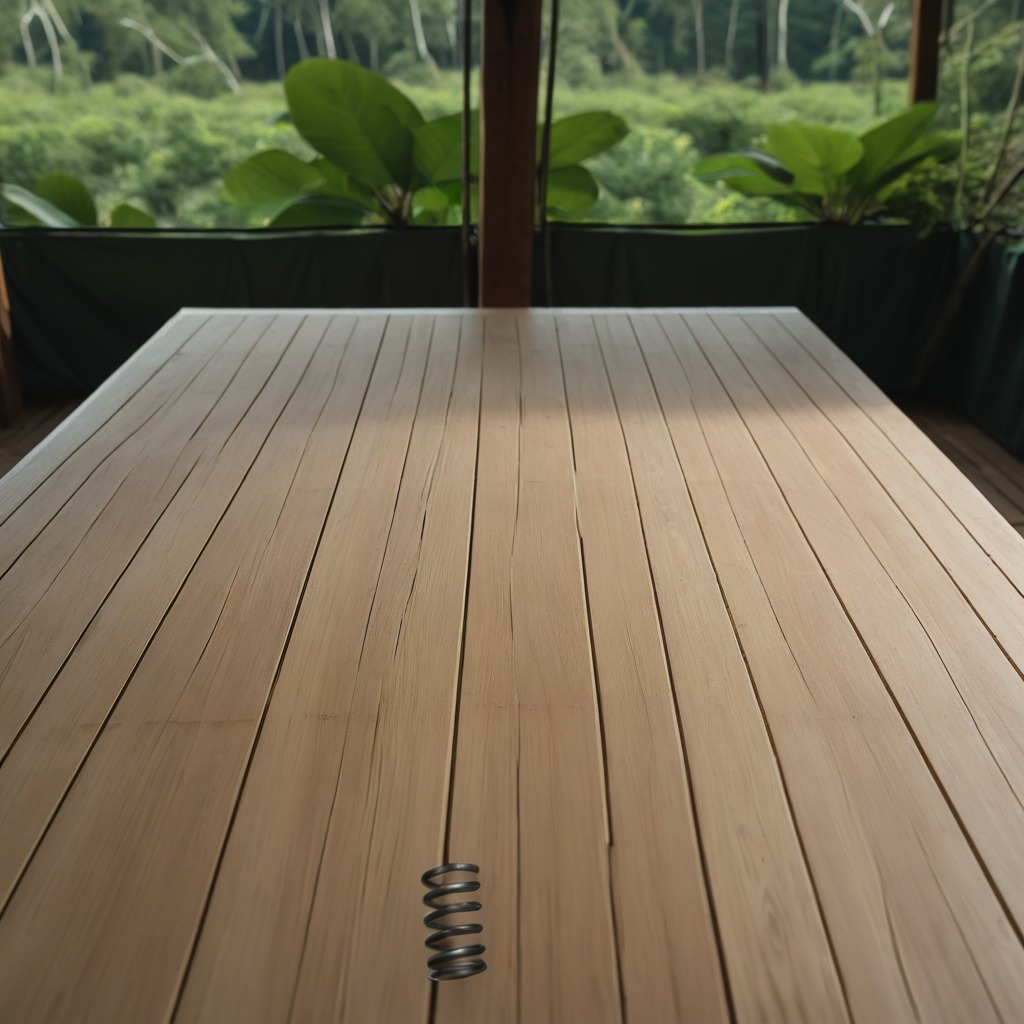
A coiled metal spring is lying on a wooden table inside a jungle field workshop tent.